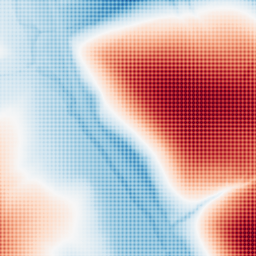
Category: trend_removal
Decomposition family: polynomial_high
Decomposition parameters: degree: 4
Upsampling method: sinc_hamming
Upsampling parameters: scale: 4
kernel_size: 4
Upsampling scale: 4